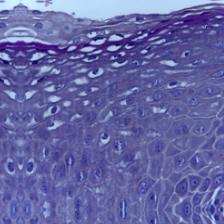
Diagnosis: Normal